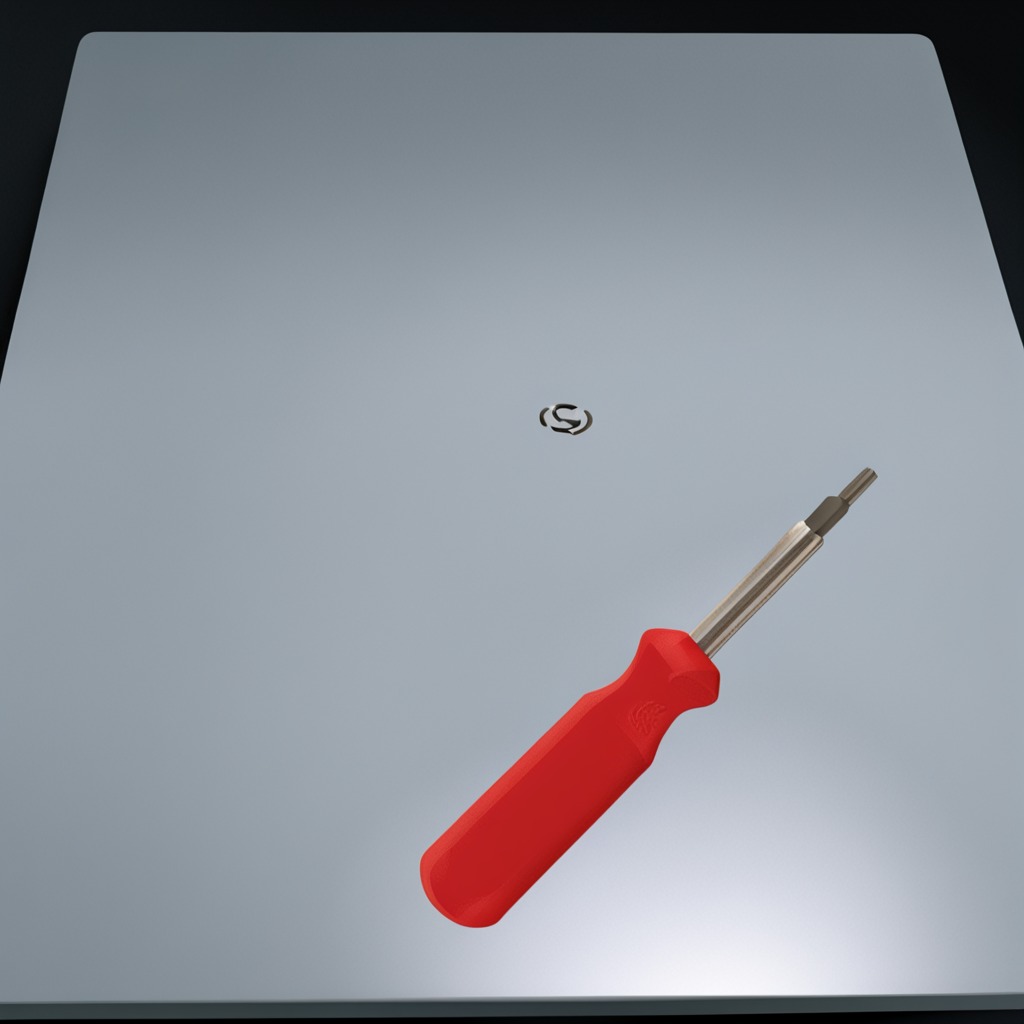
A screwdriver lies on a clean empty table in a railway signal maintenance room lit by harsh overhead fluorescents.